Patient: sex F, age 83
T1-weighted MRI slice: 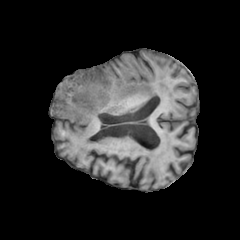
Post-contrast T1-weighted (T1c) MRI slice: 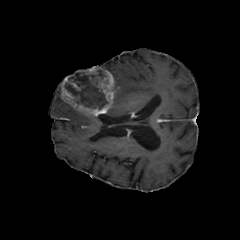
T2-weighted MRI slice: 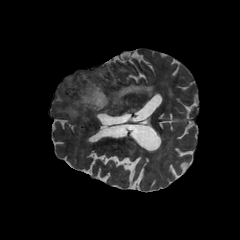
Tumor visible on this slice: yes
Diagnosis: Glioblastoma, IDH-wildtype
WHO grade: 4